Field crop: maize
Growth stage: 2
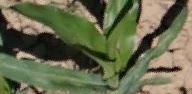
Species: maize